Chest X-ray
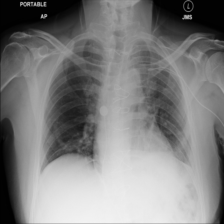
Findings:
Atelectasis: negative
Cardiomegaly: negative
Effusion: negative
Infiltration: negative
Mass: negative
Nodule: negative
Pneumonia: negative
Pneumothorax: negative
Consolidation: negative
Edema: negative
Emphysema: negative
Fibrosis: negative
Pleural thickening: negative
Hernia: negative